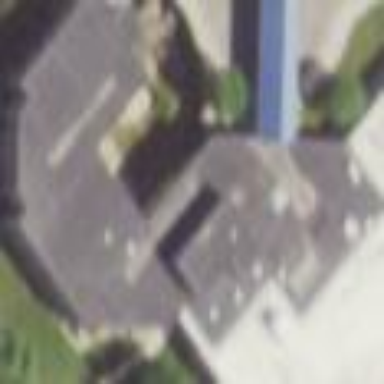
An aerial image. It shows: Building.